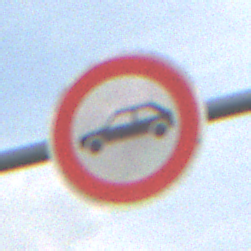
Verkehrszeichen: VerbotPersonenkraftwagen
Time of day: MorningAfternoon
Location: Outdoor (Nature)
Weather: PartlyCloudy
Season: NotSpecified
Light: Natural